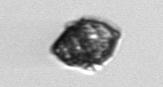
Label: Kryptoperidinium_triquetrum